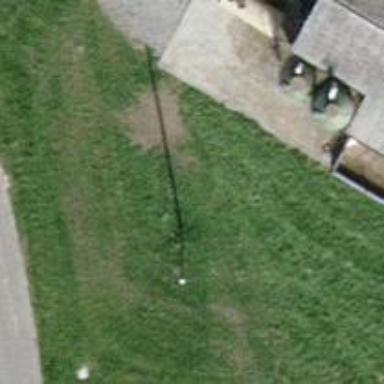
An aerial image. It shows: Straight power pole.